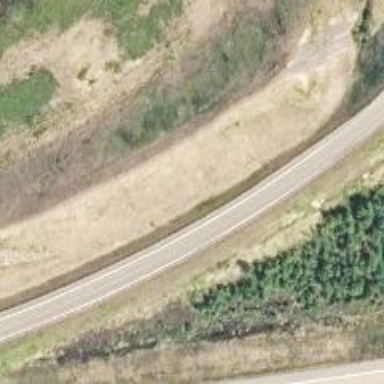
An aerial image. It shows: Motorway link road with asphalt surface. The road belongs to the tertiary functional class.